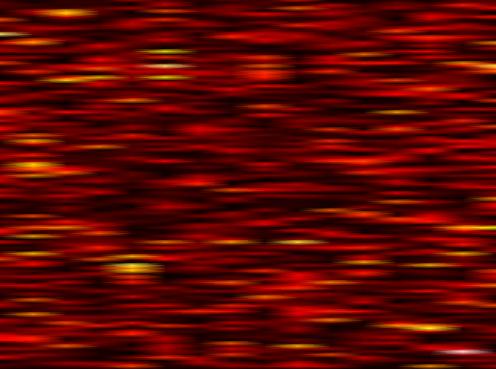
Label: FOFDM